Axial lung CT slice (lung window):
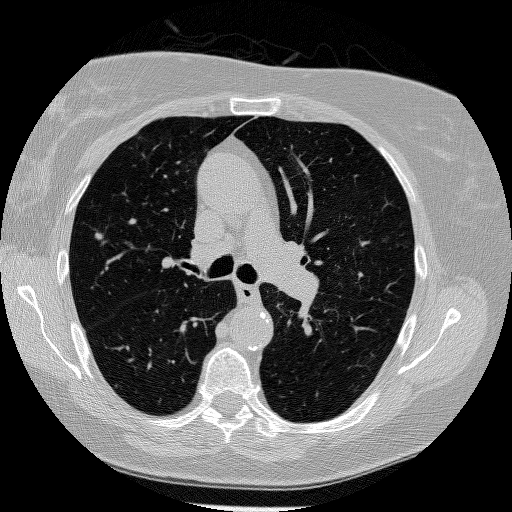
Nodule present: yes
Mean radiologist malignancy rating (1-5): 3